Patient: sex M, age 48
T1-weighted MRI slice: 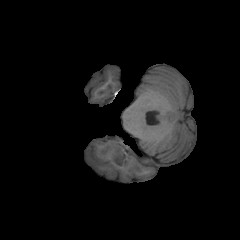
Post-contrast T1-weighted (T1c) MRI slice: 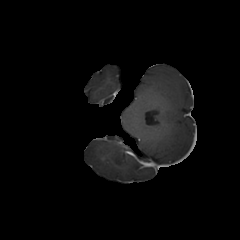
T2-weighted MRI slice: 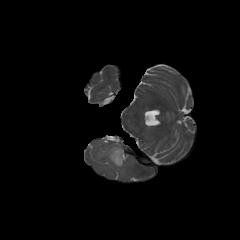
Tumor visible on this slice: yes
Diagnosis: Oligodendroglioma, IDH-mutant, 1p/19q-codeleted
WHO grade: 2